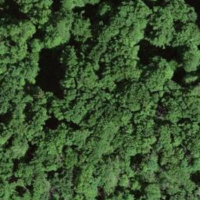
EUNIS habitat code: 41
Species observed at this site:
Maniola jurtina
Xylocopa violacea
Syrphus ribesii
Sphegina sibirica
Eristalis pertinax